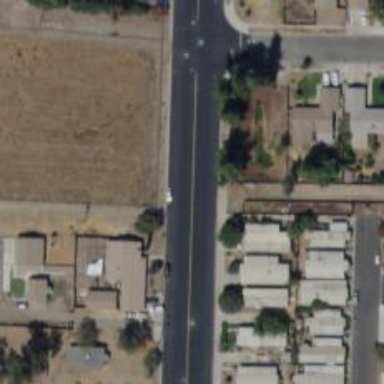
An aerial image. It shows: Alleyway designated as service road.